Aerial crown-view tile of a tropical tree (Barro Colorado Island, Panama), acquired 20250317:
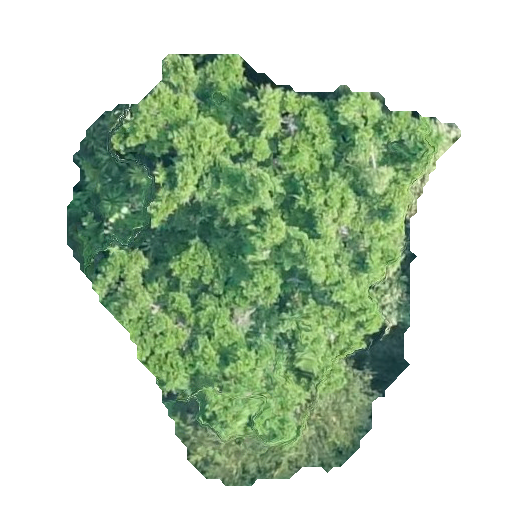
Species: Brosimum alicastrum
GBIF accepted scientific name: Brosimum alicastrum
Crown area: 167.422 m²